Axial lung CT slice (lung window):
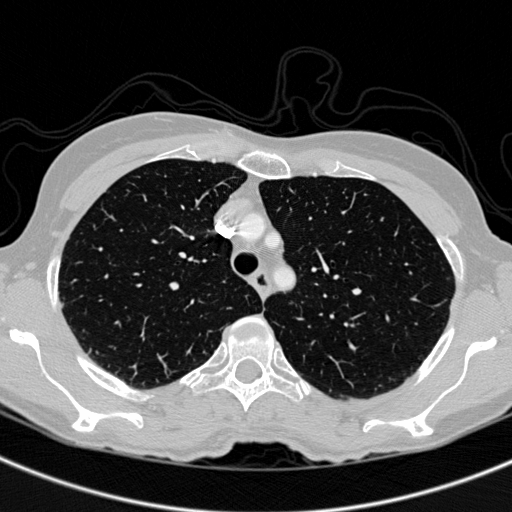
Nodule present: no